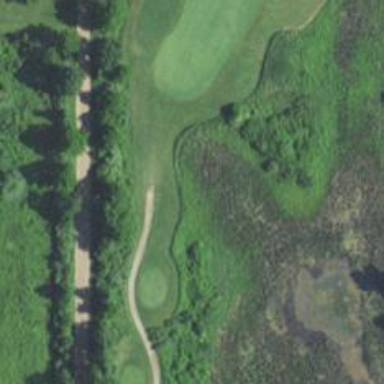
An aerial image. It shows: View of golf hole.